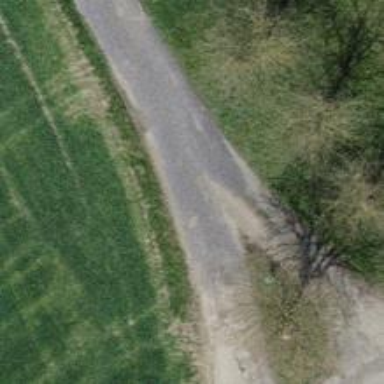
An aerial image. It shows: Well-maintained track road with grade 1 tracktype.